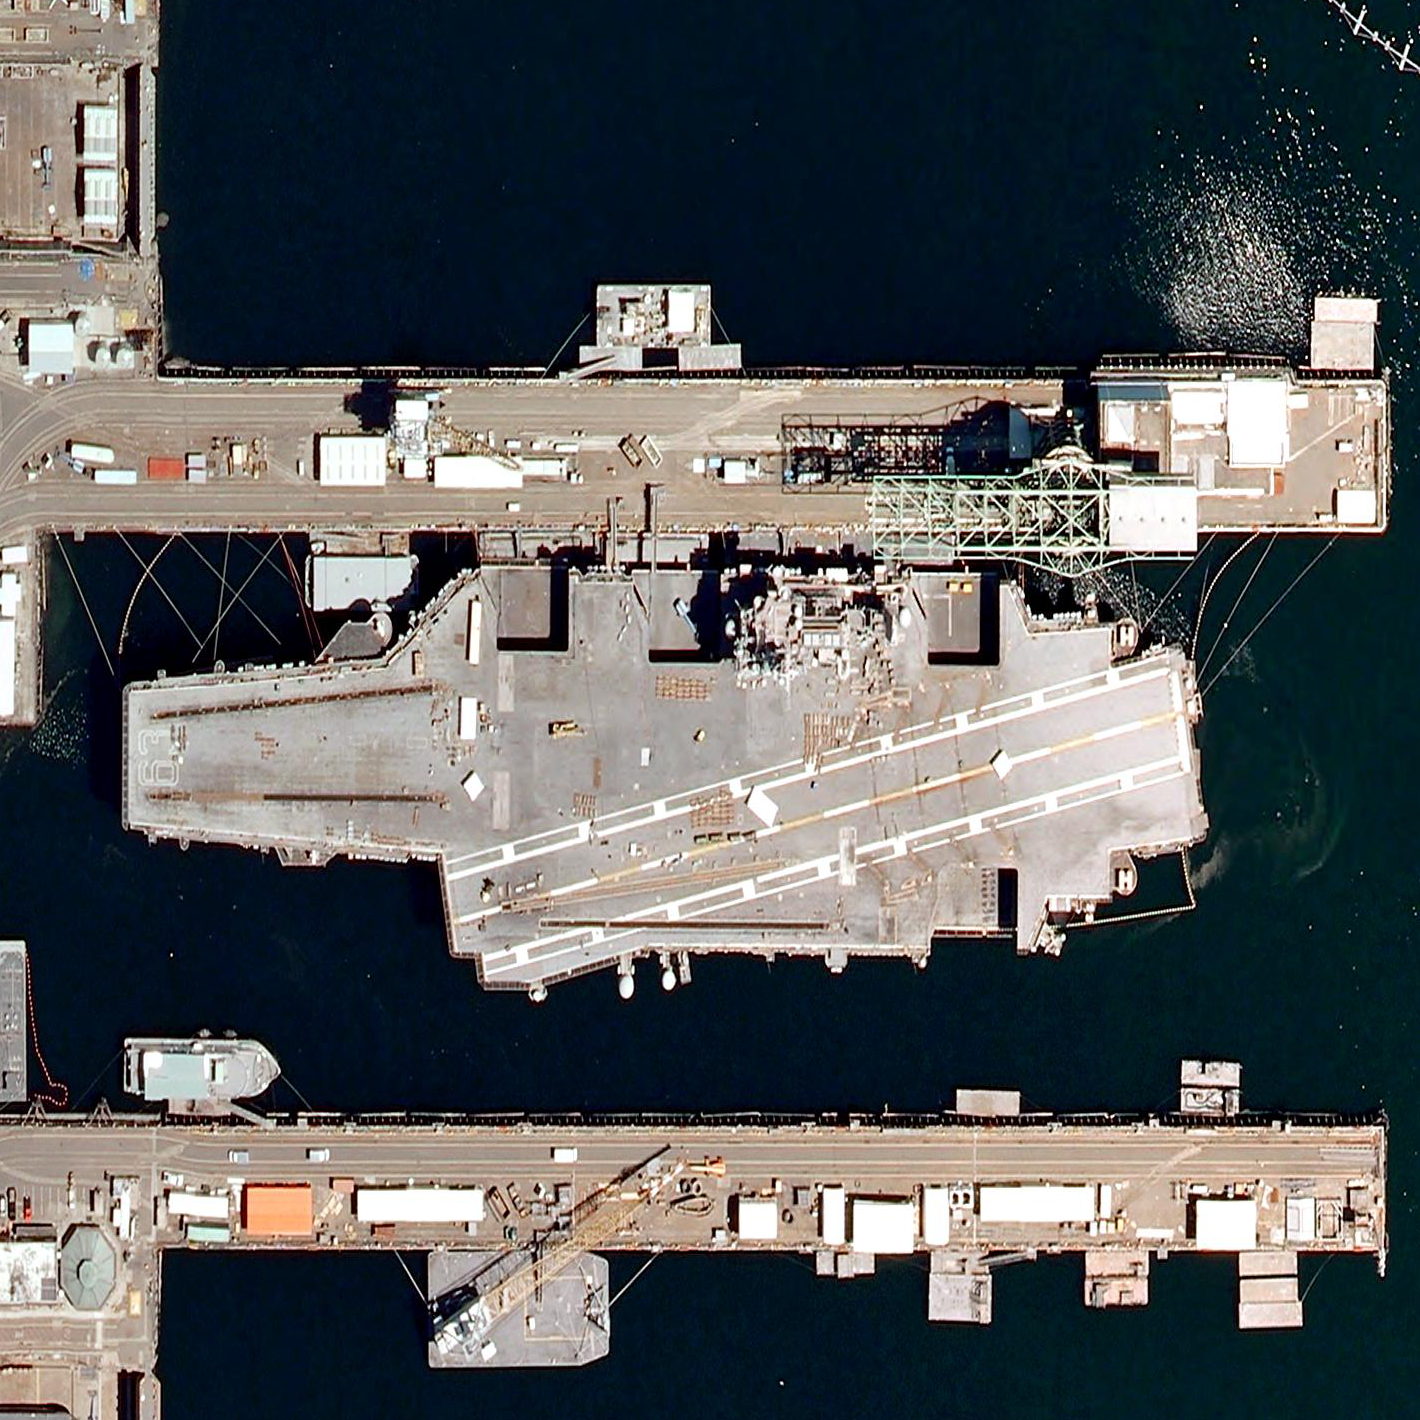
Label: aircraft_carrier